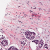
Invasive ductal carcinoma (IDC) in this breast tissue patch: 1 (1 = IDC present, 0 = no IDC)